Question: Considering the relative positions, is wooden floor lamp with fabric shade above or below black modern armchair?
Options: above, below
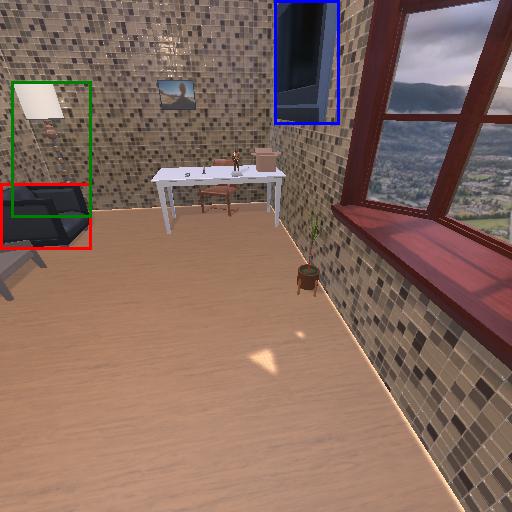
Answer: above